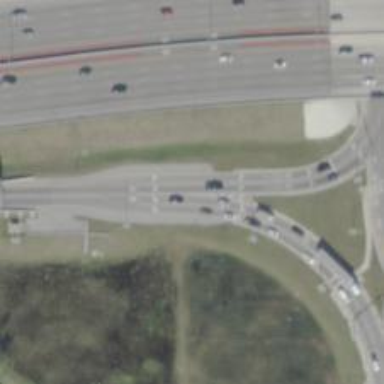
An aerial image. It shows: Asphalt surface motorway link with diverging diamond interchange.